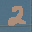
Label: 2